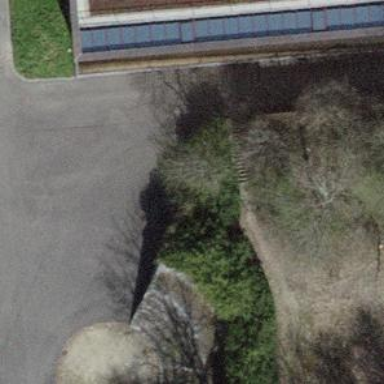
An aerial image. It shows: Road with steps.